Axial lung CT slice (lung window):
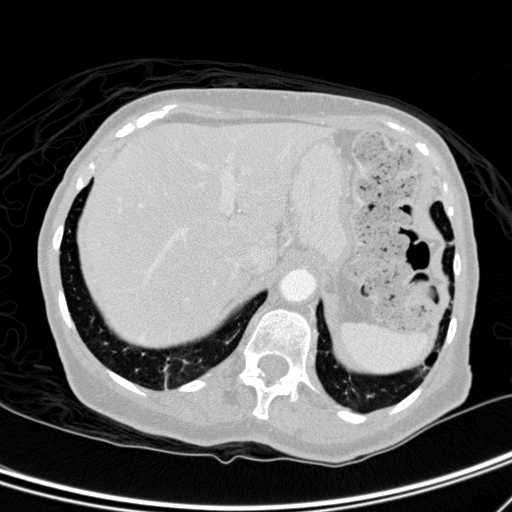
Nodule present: no